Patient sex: M
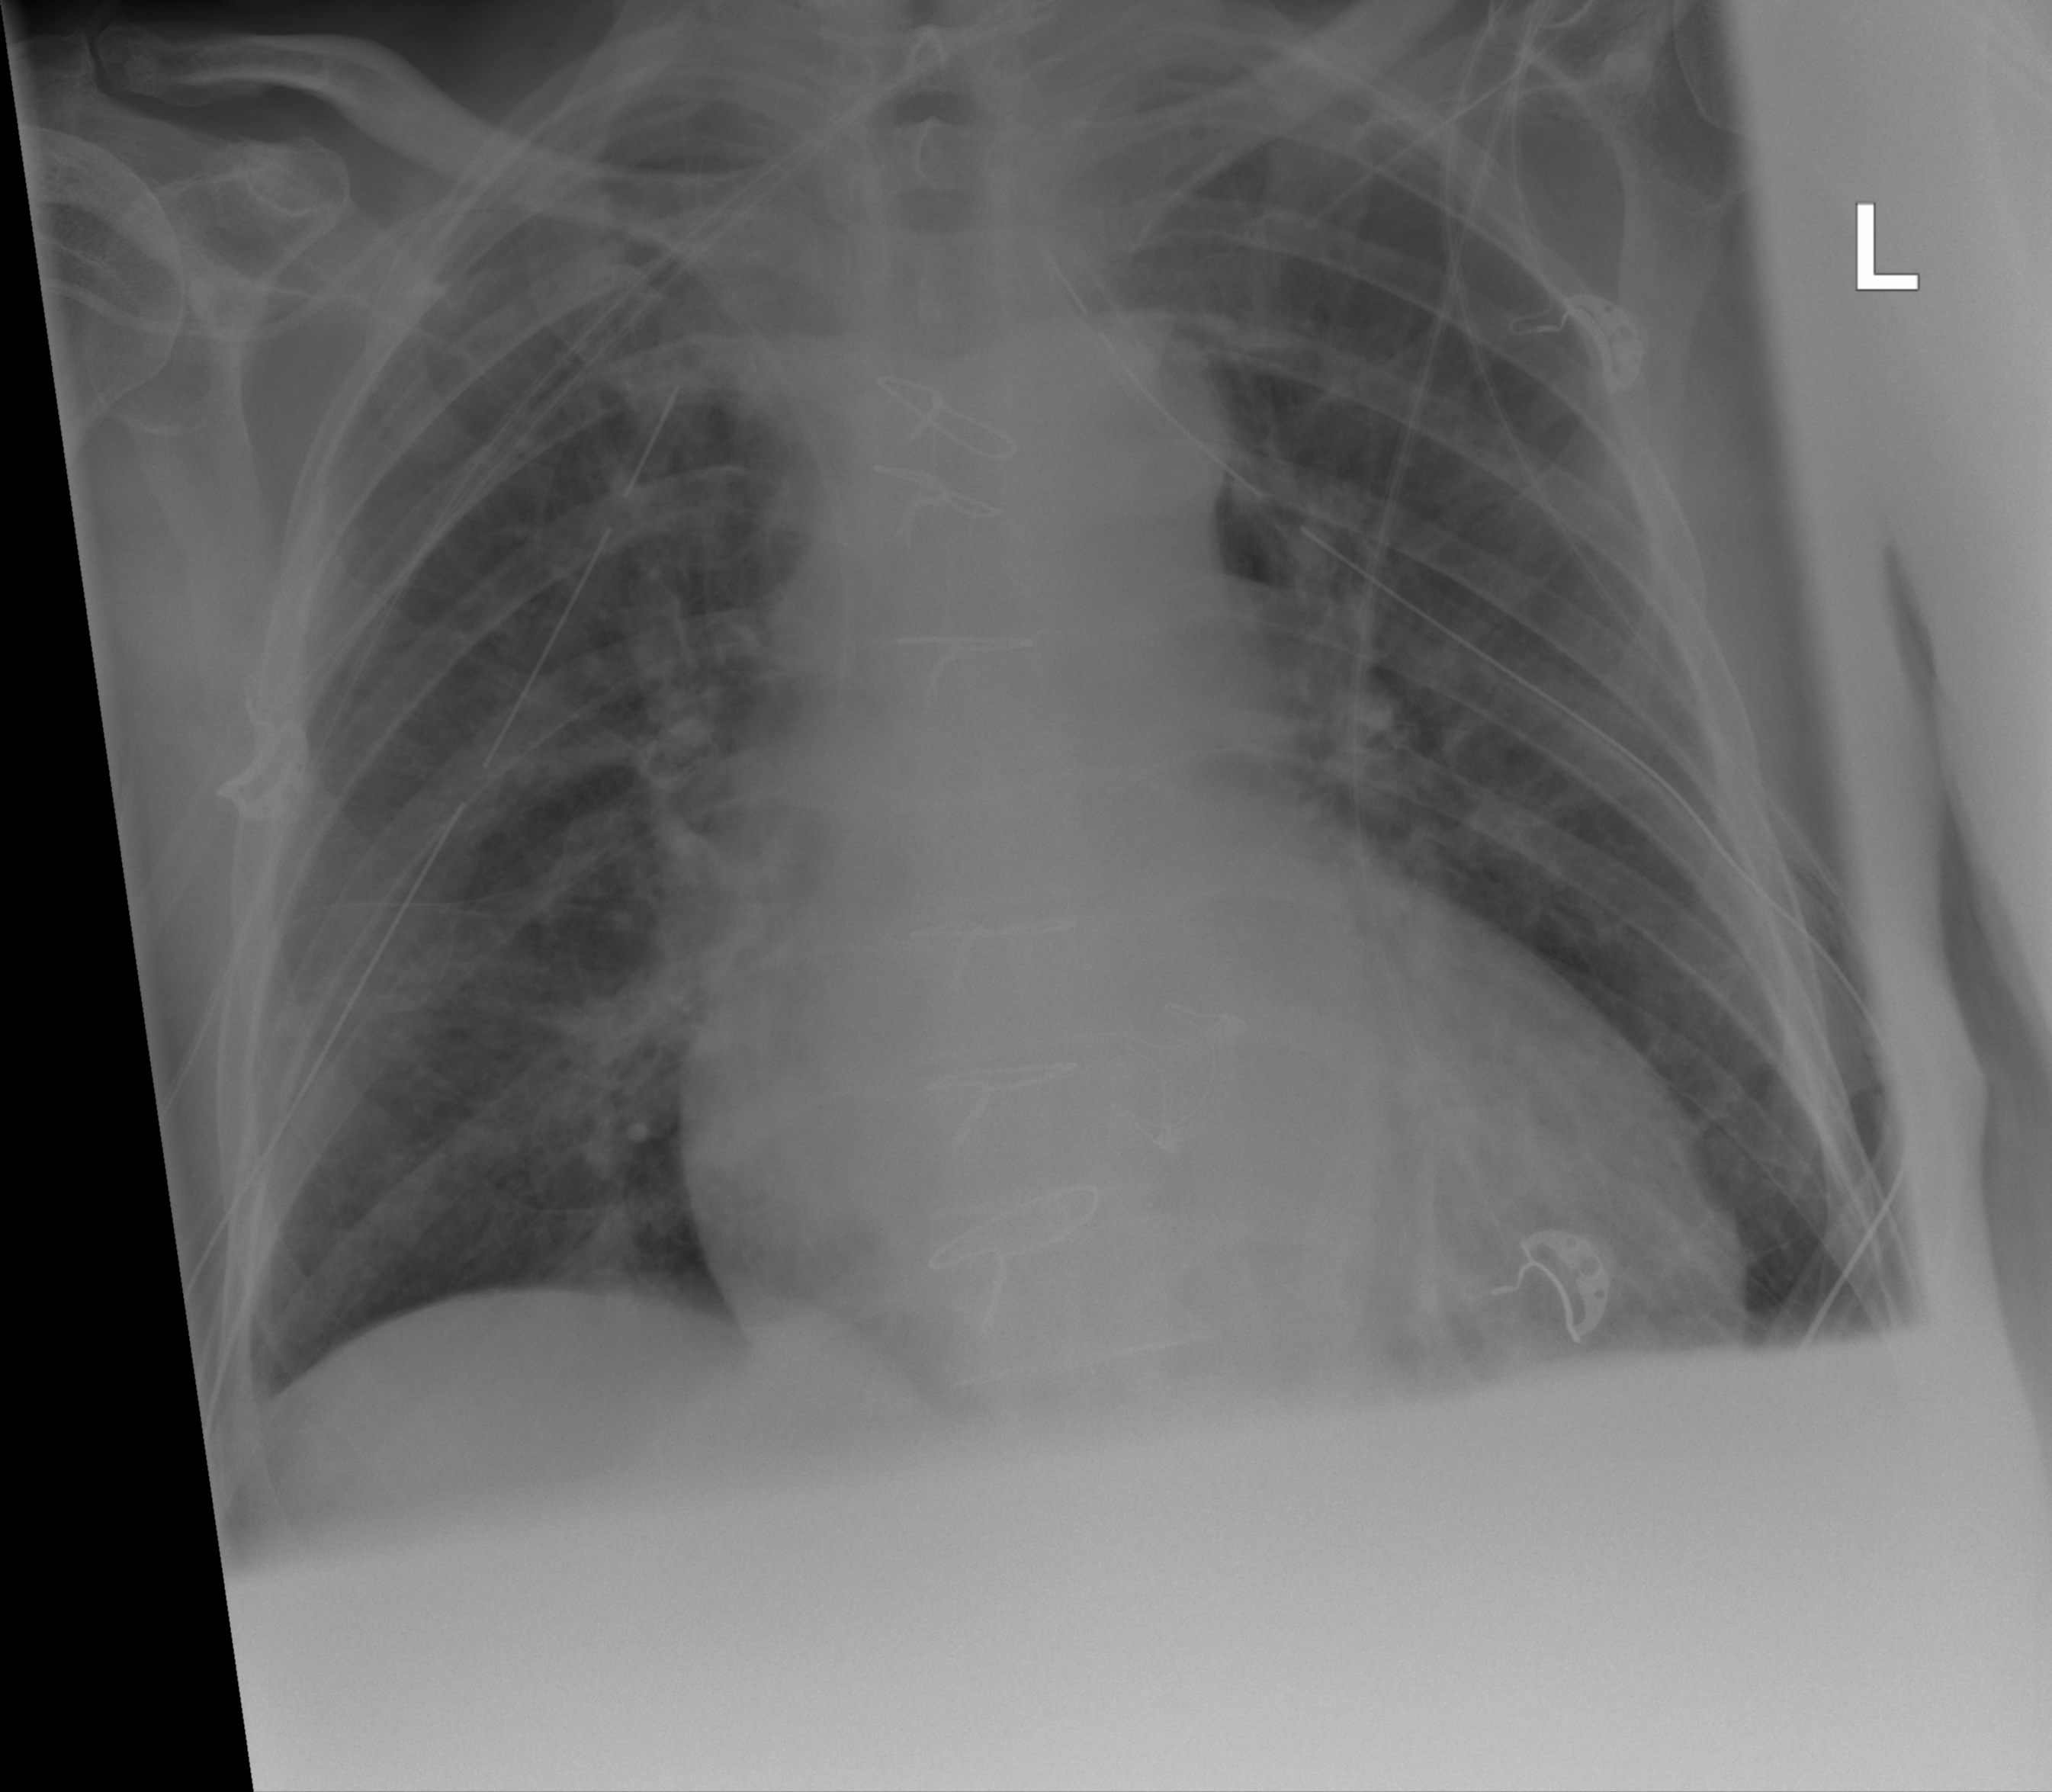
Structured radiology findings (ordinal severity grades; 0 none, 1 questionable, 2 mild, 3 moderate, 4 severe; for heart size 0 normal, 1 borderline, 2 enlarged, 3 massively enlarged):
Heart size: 2
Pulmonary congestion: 1
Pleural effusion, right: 0
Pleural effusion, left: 0
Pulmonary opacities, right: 1
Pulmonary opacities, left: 0
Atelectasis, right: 1
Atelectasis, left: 0